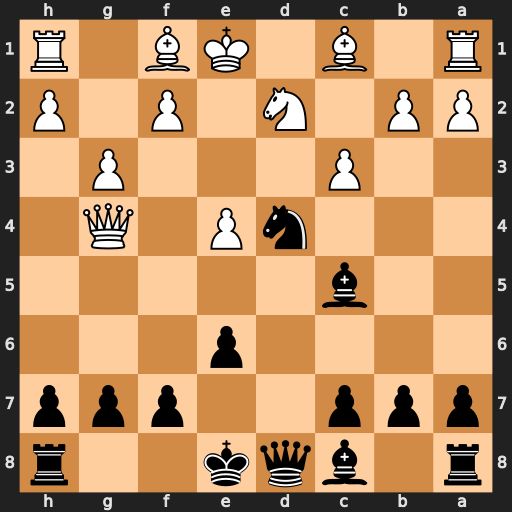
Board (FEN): r1bqk2r/ppp2ppp/4p3/2b5/3nP1Q1/2P3P1/PP1N1P1P/R1B1KB1R
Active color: b
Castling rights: KQkq
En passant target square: -
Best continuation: Nc2+ Kd1 Nxa1